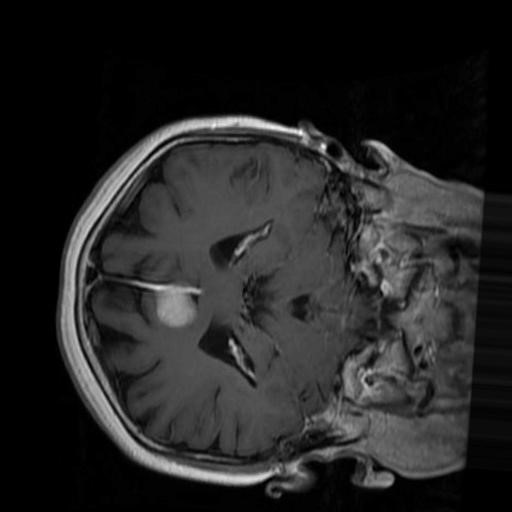
Label: brain_menin